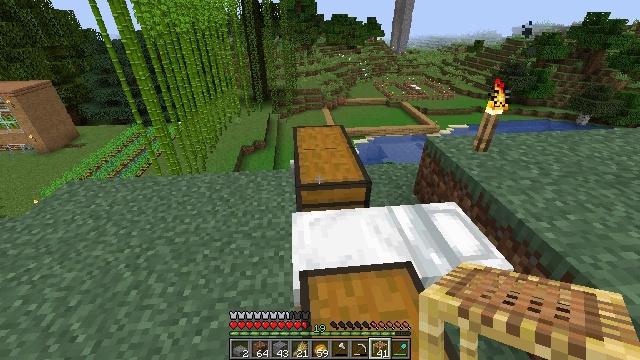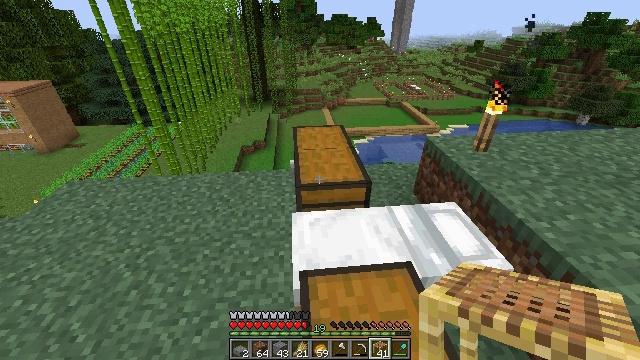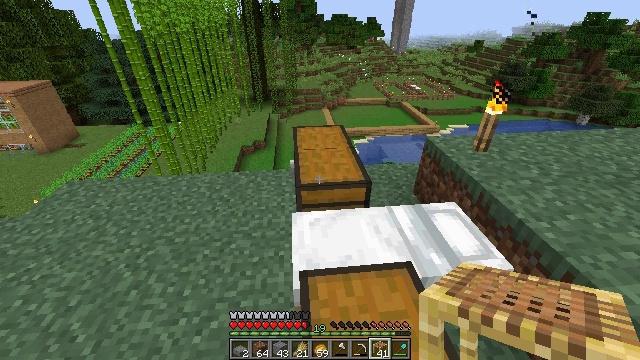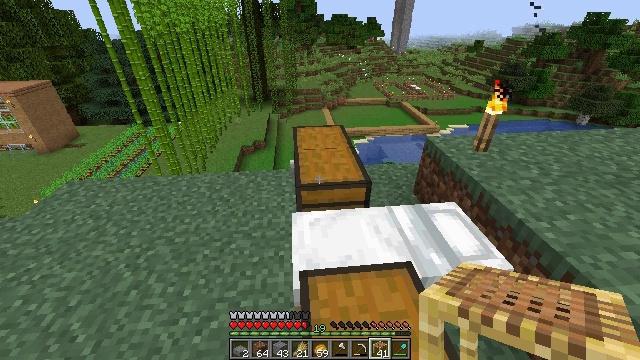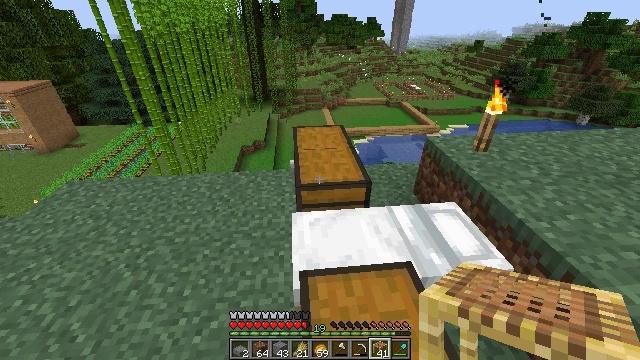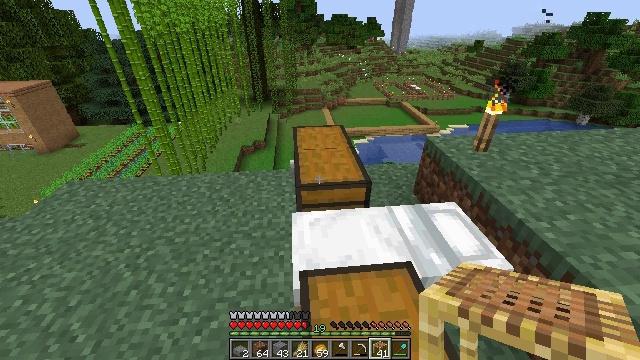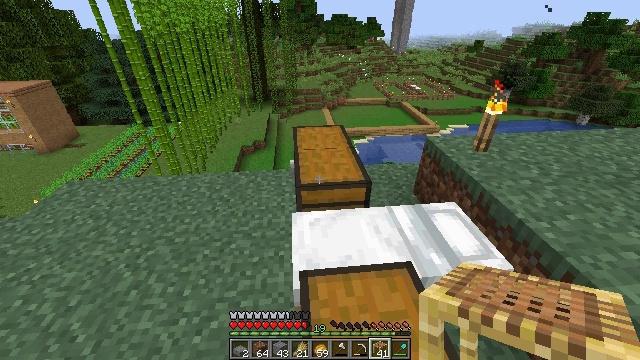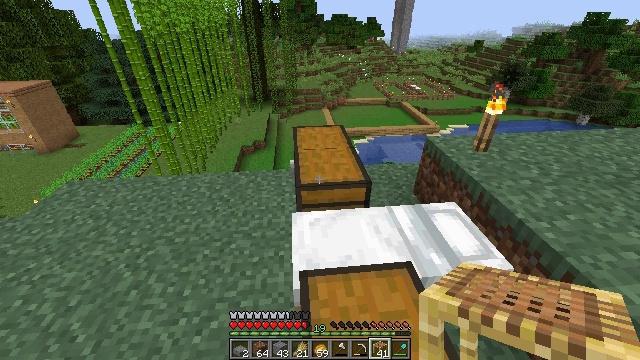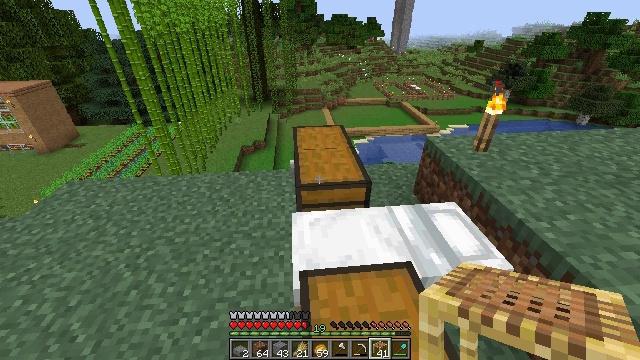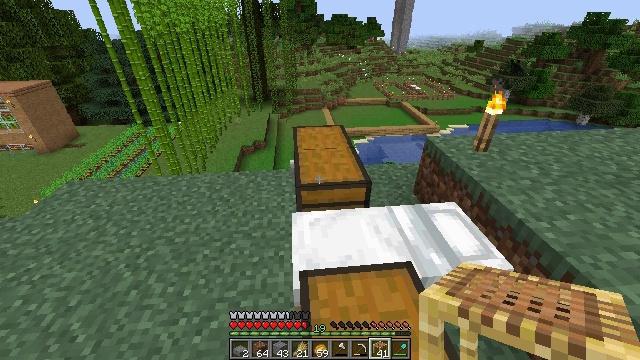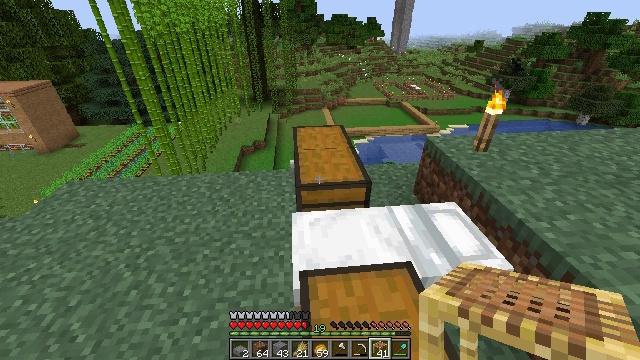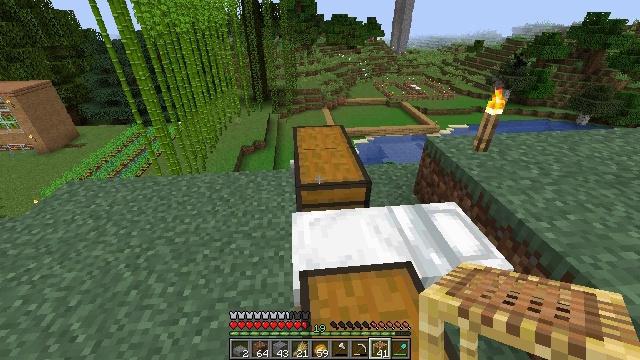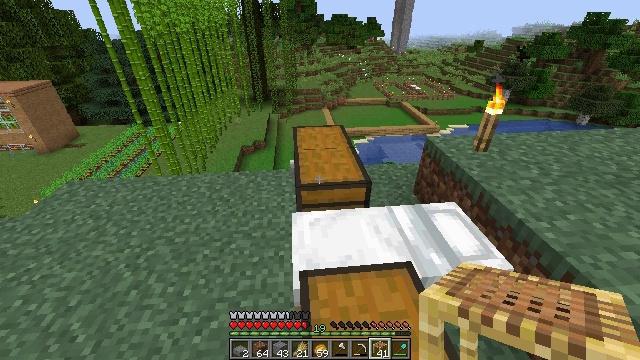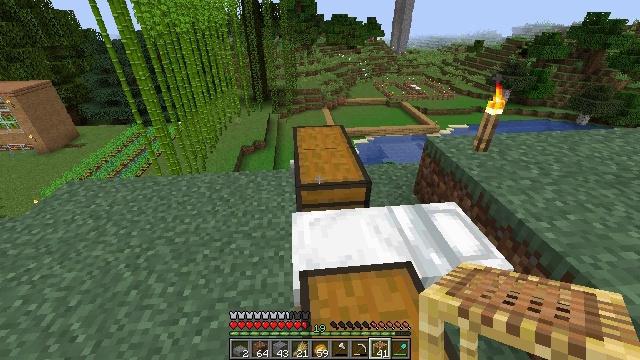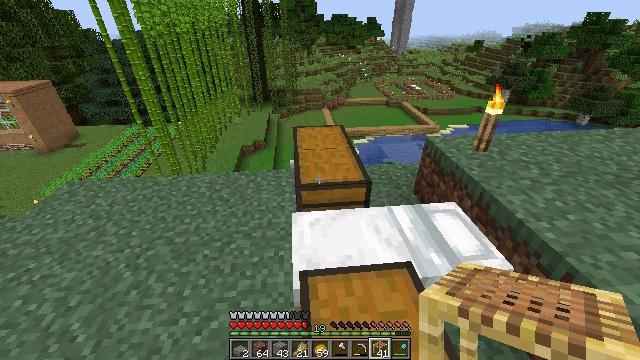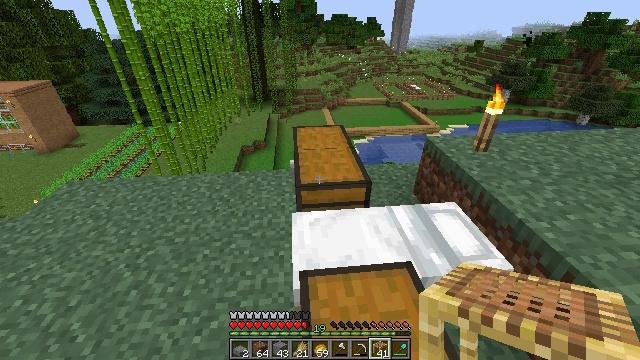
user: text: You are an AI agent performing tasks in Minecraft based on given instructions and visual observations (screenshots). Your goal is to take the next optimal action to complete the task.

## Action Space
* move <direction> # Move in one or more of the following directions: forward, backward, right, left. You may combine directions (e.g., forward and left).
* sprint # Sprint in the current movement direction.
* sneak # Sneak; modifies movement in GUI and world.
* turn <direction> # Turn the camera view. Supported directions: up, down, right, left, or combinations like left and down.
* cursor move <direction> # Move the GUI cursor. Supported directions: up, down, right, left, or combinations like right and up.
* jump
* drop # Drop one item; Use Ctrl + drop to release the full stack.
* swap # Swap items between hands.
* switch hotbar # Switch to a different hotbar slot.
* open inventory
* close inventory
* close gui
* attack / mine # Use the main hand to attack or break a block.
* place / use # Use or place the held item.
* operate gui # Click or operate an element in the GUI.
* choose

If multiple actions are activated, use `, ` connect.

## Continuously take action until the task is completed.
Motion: motion action
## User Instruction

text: Use sand and a furnace to craft glass.
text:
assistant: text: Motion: no_op
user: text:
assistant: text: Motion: no_op
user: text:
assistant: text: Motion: no_op
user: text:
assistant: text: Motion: no_op
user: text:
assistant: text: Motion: no_op
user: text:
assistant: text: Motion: no_op
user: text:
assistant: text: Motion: no_op
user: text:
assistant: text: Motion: no_op
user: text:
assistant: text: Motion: no_op
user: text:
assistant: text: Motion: no_op
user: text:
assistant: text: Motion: no_op
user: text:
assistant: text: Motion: no_op
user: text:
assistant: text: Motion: no_op
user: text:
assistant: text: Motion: no_op
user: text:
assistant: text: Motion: no_op
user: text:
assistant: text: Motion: no_op
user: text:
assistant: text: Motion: no_op
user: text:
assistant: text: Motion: no_op
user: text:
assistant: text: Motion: no_op
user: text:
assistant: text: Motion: no_op
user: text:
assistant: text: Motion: no_op
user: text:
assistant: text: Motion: no_op
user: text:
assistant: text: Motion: no_op
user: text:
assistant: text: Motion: no_op
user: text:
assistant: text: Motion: no_op
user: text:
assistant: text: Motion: no_op
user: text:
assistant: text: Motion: no_op
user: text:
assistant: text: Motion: no_op
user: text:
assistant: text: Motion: no_op
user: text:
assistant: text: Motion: no_op